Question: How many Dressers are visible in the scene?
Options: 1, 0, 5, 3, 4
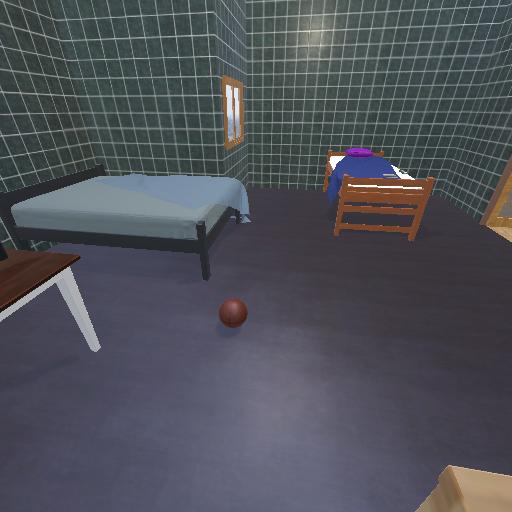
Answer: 1